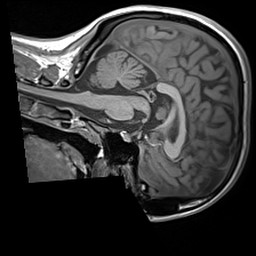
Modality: T1w
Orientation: sagittal
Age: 27
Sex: female
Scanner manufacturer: siemens
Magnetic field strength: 3 T
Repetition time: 1.6 s
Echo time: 0.00236 s